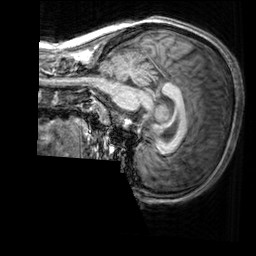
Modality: T1w
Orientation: sagittal
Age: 24
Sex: female
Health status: healthy
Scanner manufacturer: siemens
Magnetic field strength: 3 T
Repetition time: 2.3 s
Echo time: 0.00303 s